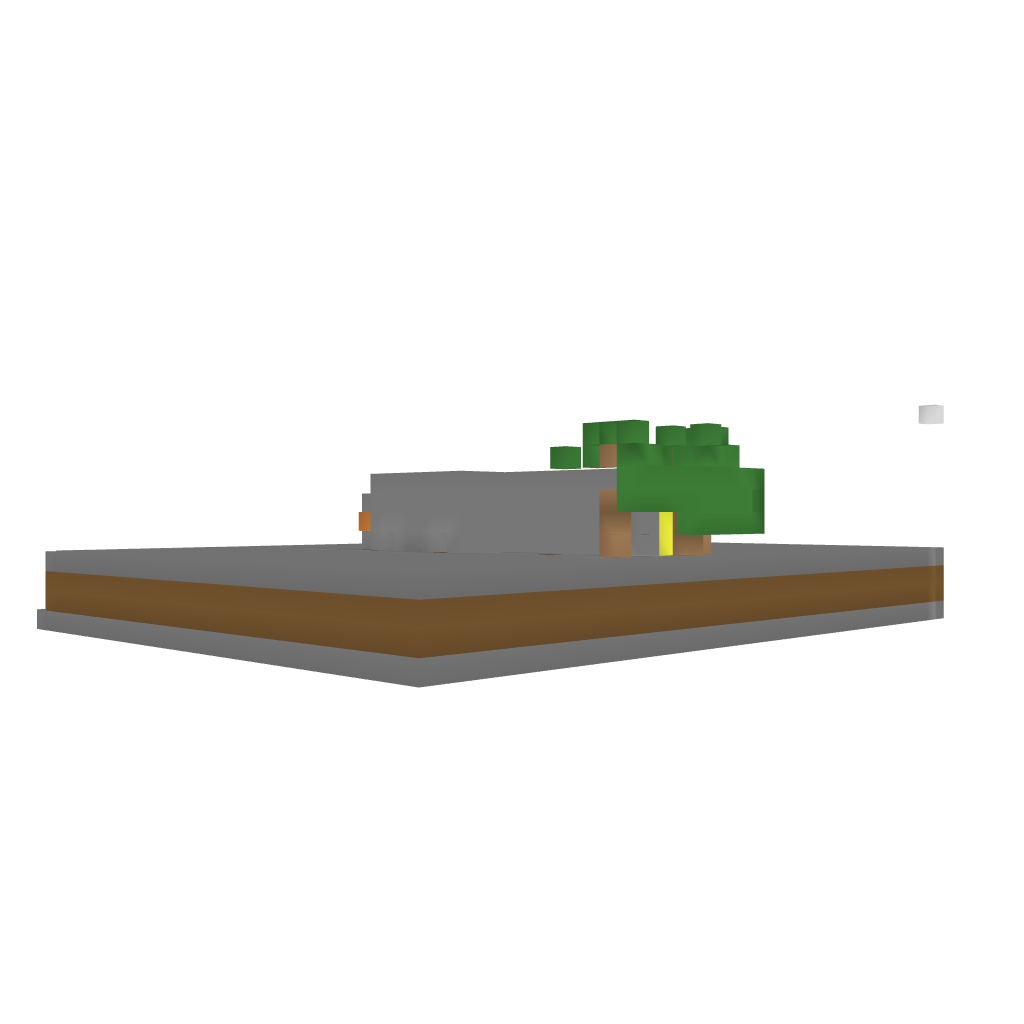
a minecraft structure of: Code Door bad low quality